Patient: sex F, age 52
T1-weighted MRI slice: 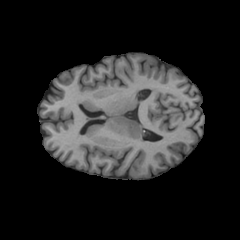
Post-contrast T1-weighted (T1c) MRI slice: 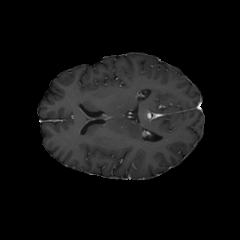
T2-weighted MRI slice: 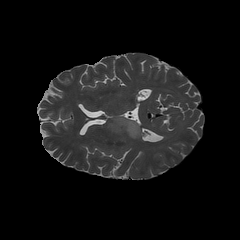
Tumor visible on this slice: yes
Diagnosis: Glioblastoma, IDH-wildtype
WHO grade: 4